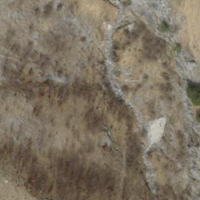
EUNIS habitat code: 23
Species observed at this site:
Lysandra bellargus
Fabriciana adippe
Melanargia galathea